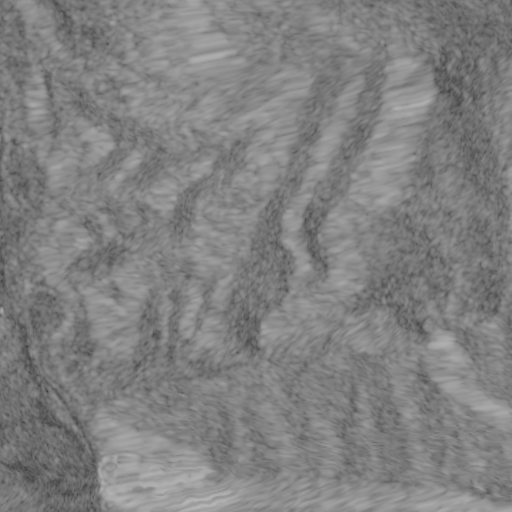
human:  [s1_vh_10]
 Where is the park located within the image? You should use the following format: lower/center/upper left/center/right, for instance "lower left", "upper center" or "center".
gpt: The park is located in the lower left of the image.
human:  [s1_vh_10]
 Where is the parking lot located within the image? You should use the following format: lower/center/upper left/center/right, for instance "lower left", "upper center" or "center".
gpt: The parking lot is located in the lower left of the image.
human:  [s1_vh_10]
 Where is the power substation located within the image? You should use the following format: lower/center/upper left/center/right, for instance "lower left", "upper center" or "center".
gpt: The power substation is located in the center left of the image.
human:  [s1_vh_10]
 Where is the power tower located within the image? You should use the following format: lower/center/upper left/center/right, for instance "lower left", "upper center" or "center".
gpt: The power tower is located in the left of the image.
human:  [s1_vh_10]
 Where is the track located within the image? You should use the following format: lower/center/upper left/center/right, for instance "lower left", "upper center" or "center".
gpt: There is no track in the image.

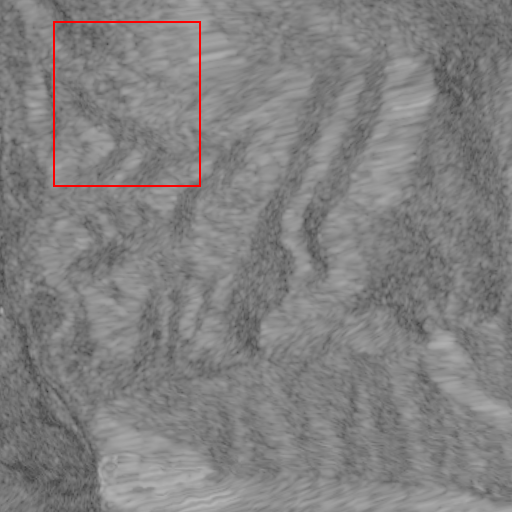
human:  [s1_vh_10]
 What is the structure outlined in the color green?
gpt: There is no green outline.
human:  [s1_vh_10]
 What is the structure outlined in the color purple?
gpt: There is no structure outlined in purple.